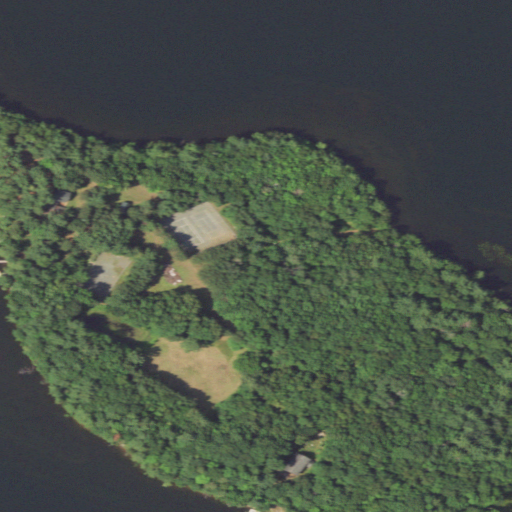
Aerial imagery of island in Minnesota named Malkerson Island containing open water, mixed forest, deciduous forest, evergreen forest, pasture, grassland, herbaceous wetlands, and open development